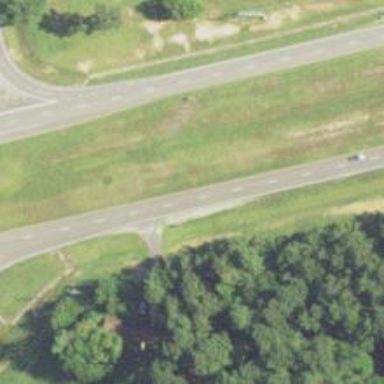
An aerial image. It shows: Asphalt road classified as trunk highway.